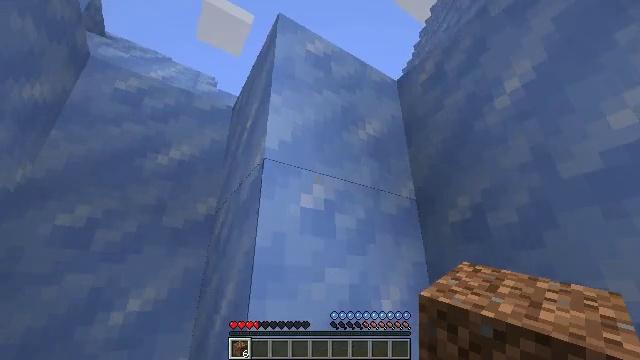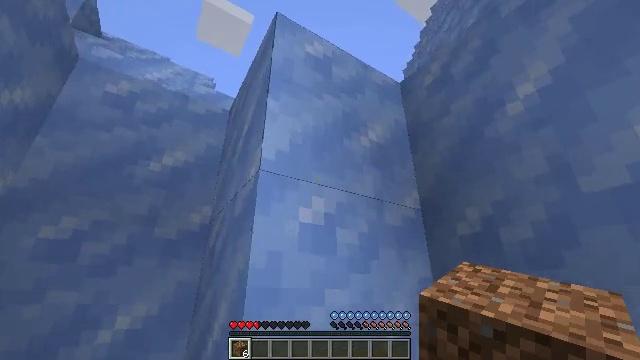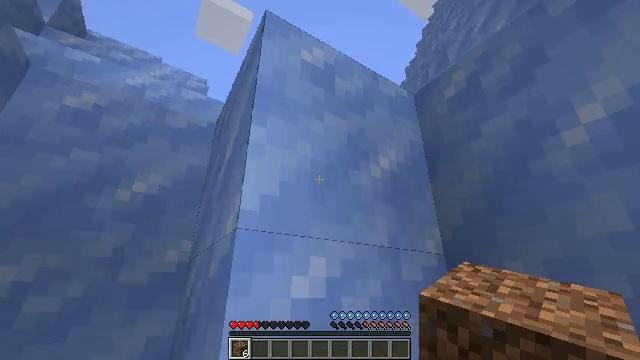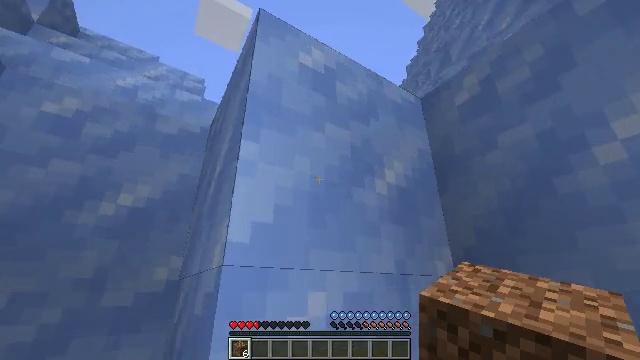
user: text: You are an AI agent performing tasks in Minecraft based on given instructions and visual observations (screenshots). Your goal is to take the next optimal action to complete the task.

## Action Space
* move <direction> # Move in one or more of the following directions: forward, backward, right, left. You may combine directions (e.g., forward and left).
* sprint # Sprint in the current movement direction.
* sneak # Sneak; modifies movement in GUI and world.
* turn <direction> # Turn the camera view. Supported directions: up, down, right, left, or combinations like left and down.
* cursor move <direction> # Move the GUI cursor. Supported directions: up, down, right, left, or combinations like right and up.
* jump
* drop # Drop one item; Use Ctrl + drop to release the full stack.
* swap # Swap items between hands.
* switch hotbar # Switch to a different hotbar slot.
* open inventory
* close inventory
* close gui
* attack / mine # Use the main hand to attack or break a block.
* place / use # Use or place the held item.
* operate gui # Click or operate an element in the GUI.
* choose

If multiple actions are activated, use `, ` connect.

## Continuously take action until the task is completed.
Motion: motion action
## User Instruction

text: Break packed ice to add to inventory.
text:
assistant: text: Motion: move forward, jump
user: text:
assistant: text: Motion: move forward, jump
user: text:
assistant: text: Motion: move forward, jump
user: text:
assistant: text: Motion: jump